Interaction volume radius: 10 \u00c5
Interaction volume height: 15 \u00c5
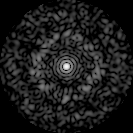
Disorder parameter: 0.8624